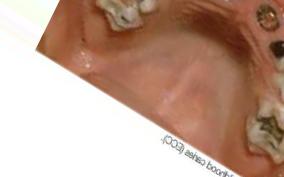
Condition: Caries